Question: I am developing a game in vs 2010 csharp xna.
Suddenly my game content folder(bagchalGameContent) appears with exclamation signs and the images files inside it cannot be browsed. I have attached image for the same.
Please suggest me the appropriate solution.
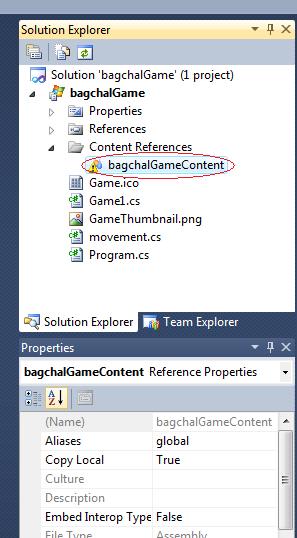
Answer: I have created another project and copied the code, imported all images files. It now worked nicely.